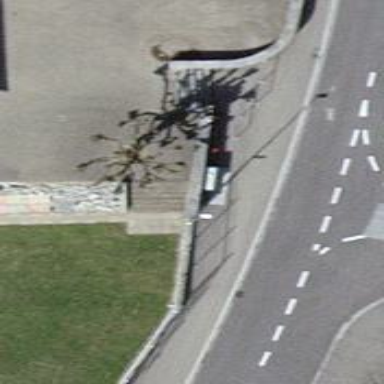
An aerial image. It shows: Bus stop with platform for public transport.